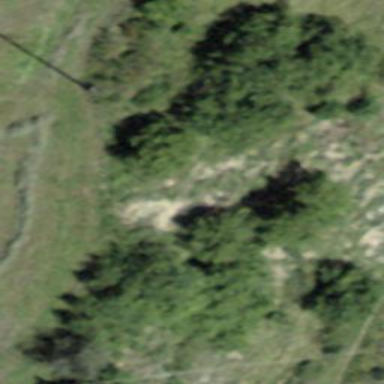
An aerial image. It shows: Broadleaved scrub with deciduous leaves.